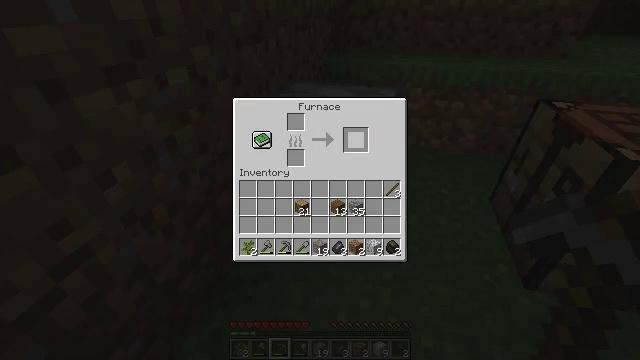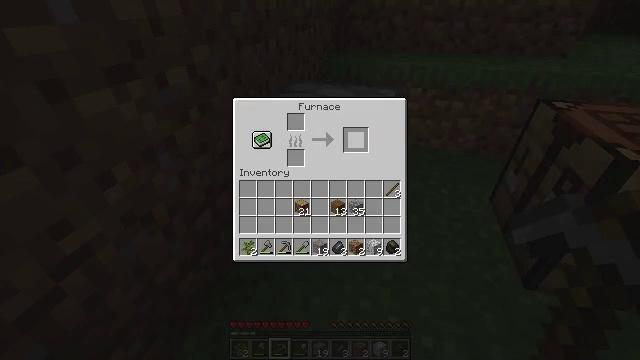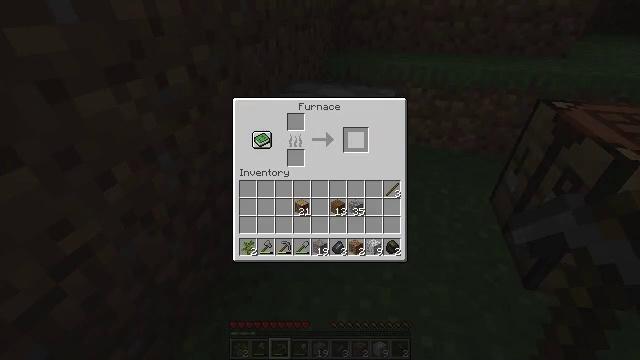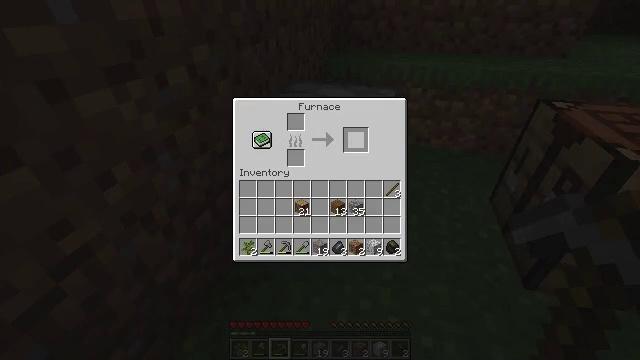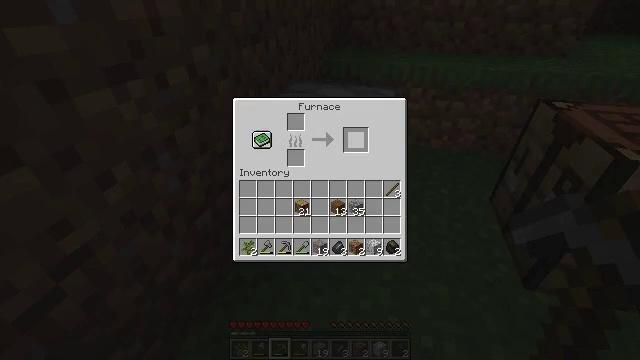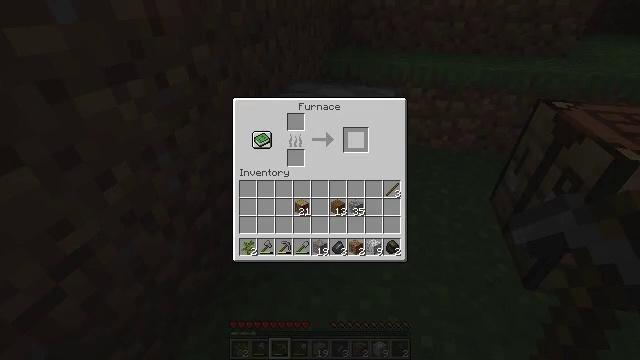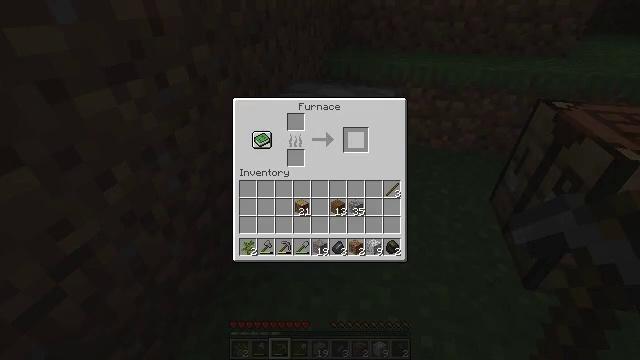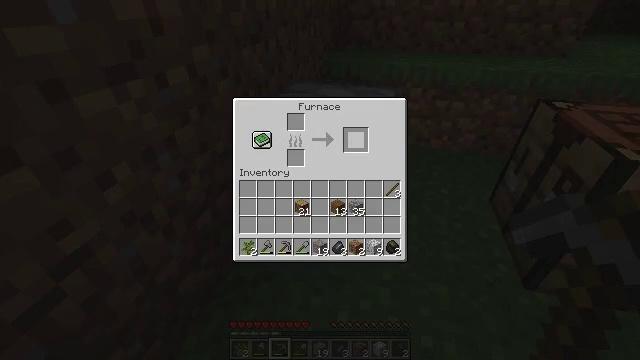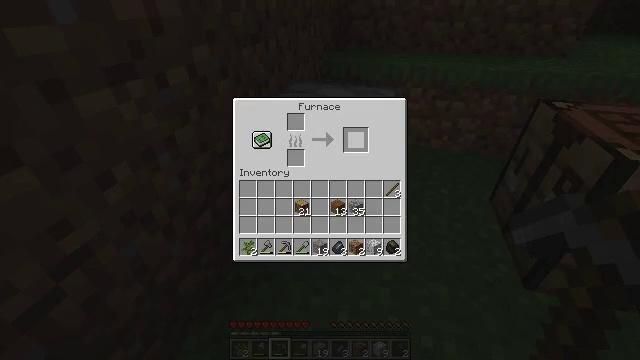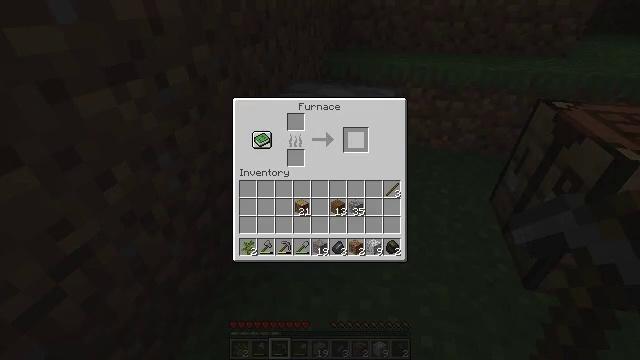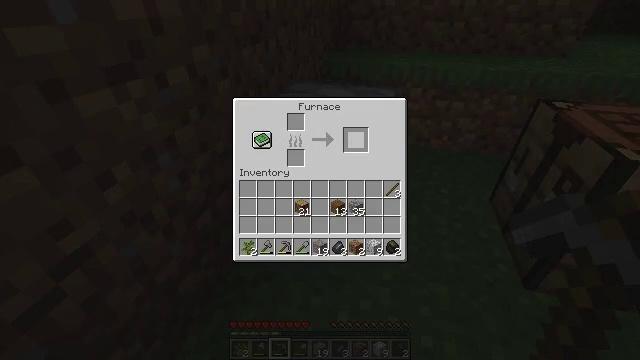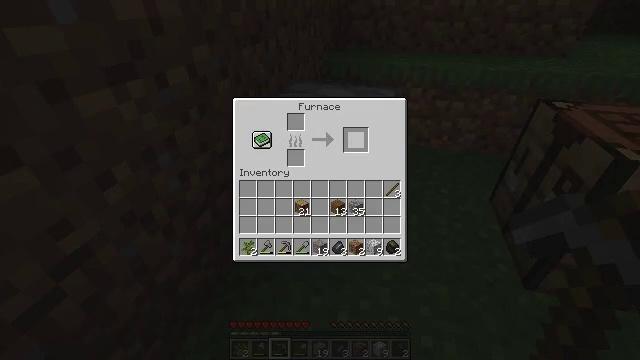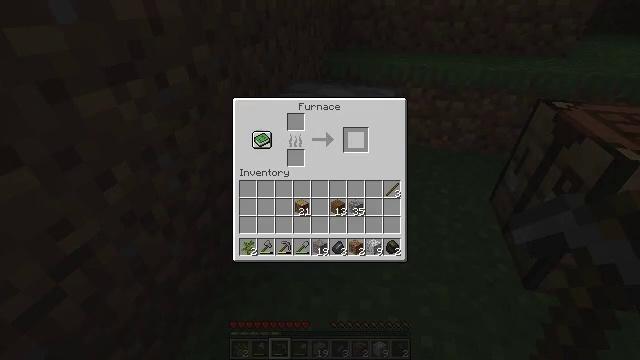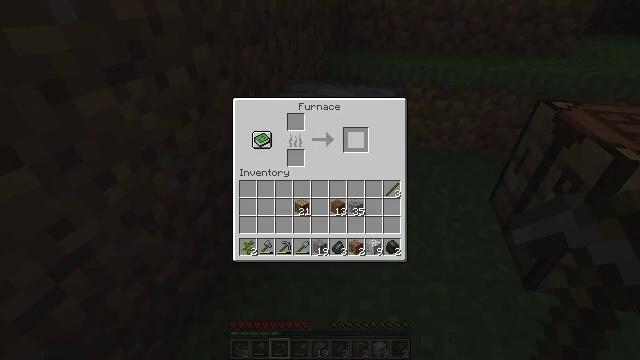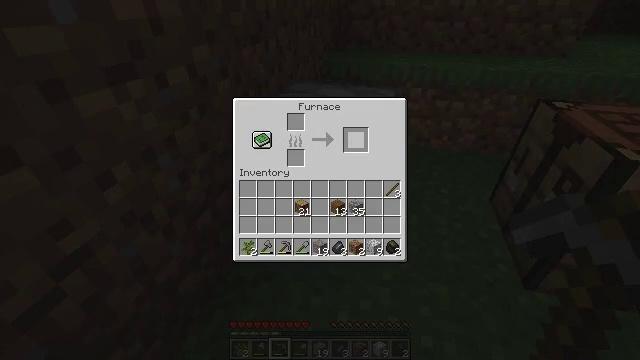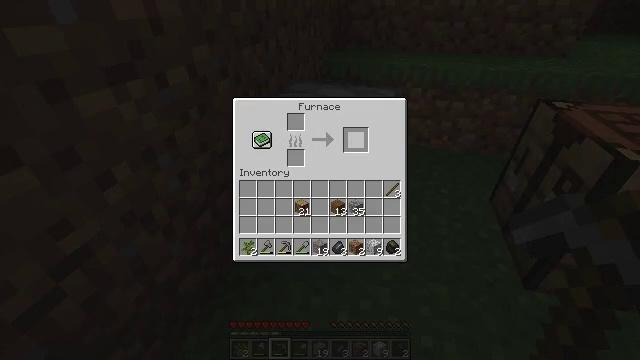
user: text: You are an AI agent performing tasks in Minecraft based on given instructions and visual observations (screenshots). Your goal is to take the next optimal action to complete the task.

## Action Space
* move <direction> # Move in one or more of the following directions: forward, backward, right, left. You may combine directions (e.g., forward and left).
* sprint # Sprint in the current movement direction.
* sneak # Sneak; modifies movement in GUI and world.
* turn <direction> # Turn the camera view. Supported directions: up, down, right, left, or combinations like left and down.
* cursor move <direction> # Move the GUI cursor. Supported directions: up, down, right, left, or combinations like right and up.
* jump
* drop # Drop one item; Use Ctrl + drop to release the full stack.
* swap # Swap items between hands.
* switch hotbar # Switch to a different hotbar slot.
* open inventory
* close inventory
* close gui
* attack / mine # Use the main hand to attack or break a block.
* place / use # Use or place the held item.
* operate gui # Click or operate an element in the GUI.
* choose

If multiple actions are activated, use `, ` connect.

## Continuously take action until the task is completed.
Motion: motion action
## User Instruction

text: Craft charcoal in a furnace.
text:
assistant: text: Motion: sneak, attack / mine
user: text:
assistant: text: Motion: sneak, attack / mine
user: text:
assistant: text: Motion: sneak, attack / mine
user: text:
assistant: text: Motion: sneak
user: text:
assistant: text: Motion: sneak
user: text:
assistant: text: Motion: sneak
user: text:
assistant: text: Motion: sneak
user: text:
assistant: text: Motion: sneak
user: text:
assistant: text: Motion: sneak
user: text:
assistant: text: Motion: no_op
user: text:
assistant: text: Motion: no_op
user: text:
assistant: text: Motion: no_op
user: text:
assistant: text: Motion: no_op
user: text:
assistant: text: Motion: no_op
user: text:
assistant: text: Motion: no_op
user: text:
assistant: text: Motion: open inventory
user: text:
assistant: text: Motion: open inventory
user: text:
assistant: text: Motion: open inventory
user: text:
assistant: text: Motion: open inventory
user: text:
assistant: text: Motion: no_op
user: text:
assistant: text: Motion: turn right and down
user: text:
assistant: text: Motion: turn right
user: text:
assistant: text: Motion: turn right
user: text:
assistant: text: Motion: turn left
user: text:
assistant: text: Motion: no_op
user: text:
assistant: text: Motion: turn right
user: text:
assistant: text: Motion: turn right and up
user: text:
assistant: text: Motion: move forward, turn right and up
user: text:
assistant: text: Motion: move forward, turn right and up
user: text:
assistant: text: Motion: move forward